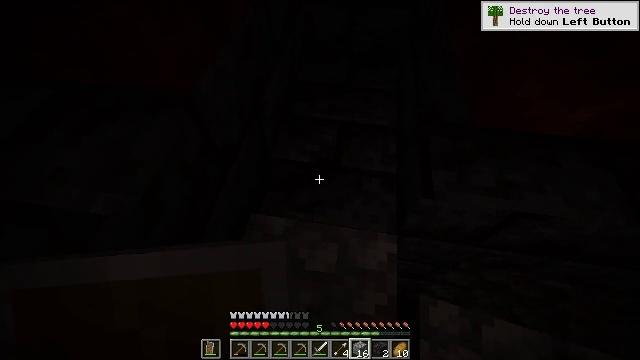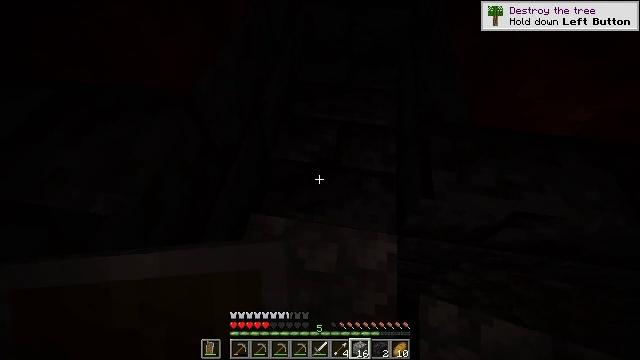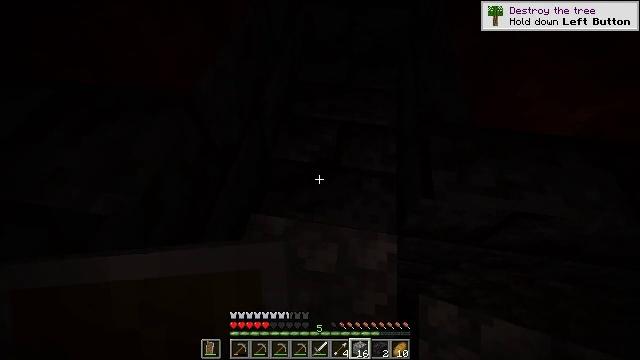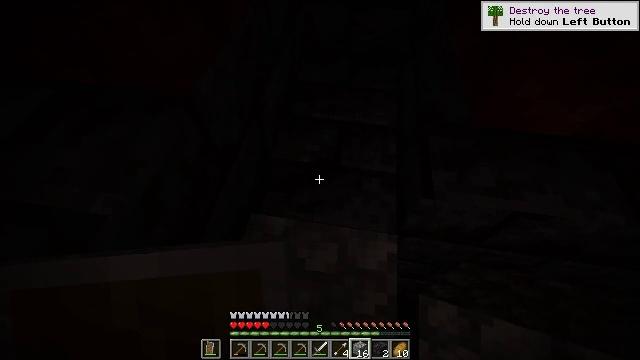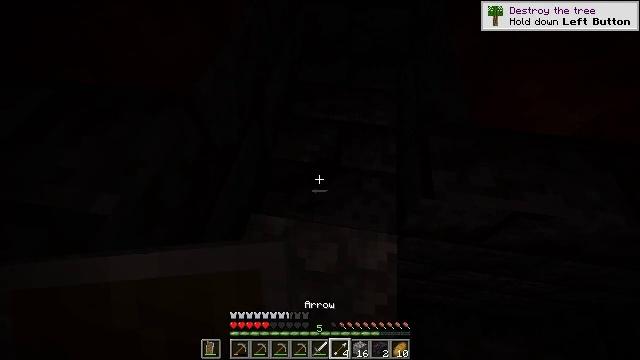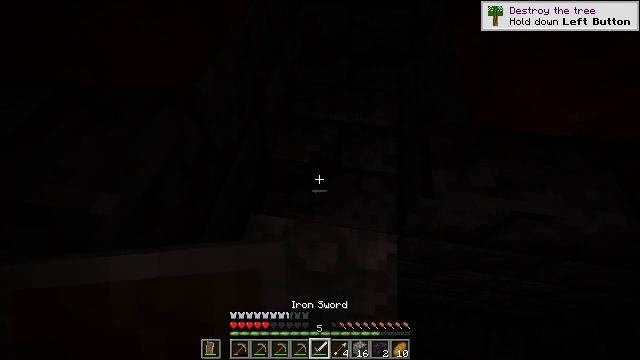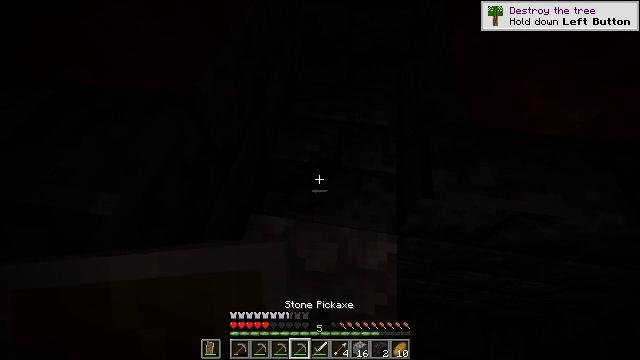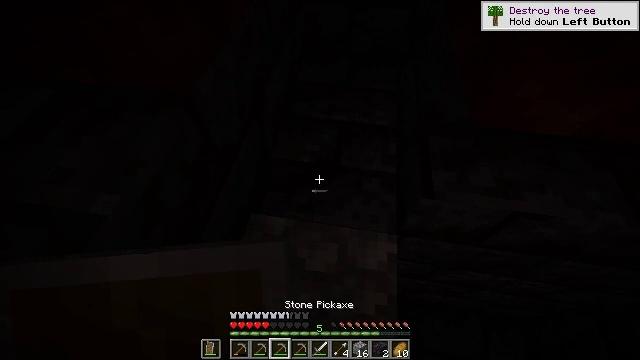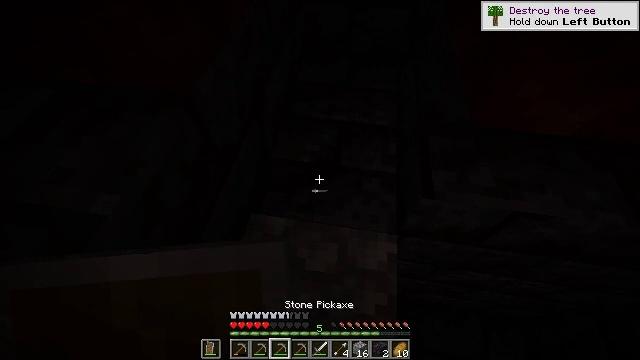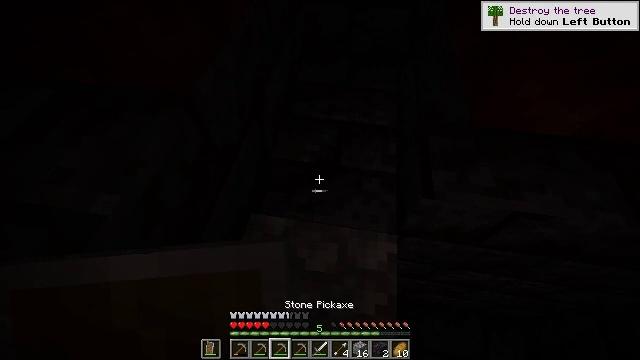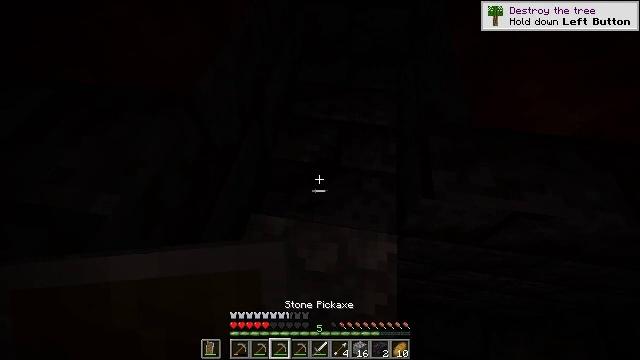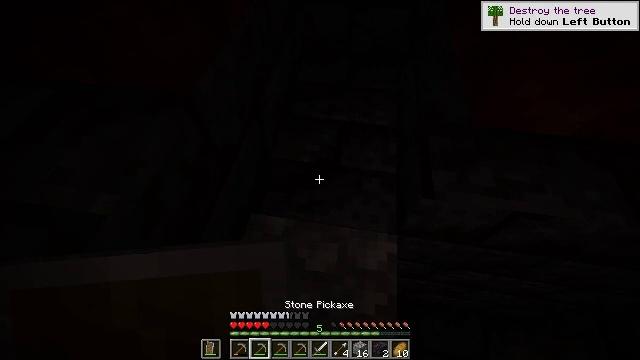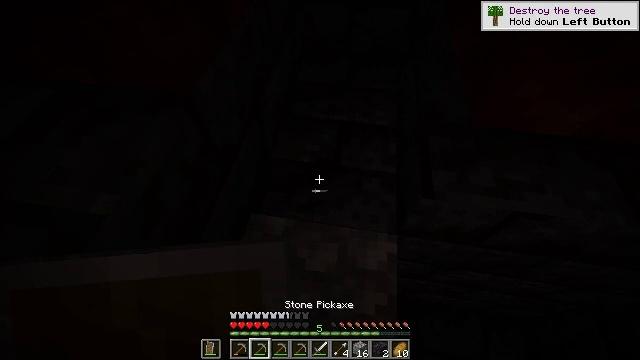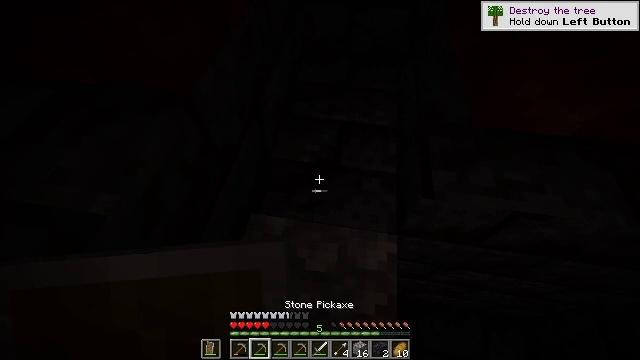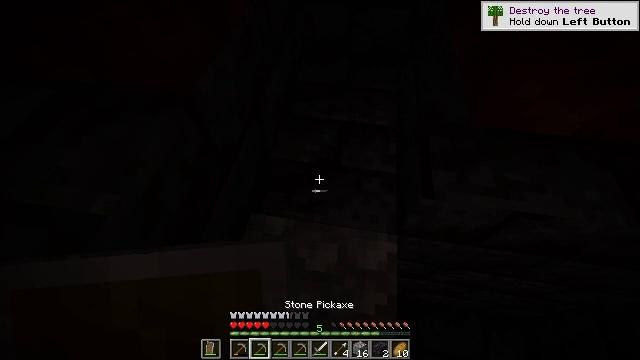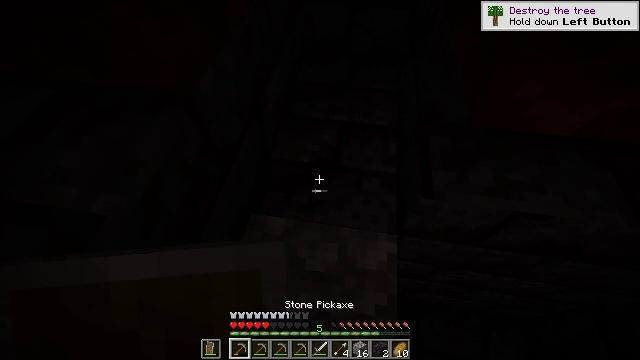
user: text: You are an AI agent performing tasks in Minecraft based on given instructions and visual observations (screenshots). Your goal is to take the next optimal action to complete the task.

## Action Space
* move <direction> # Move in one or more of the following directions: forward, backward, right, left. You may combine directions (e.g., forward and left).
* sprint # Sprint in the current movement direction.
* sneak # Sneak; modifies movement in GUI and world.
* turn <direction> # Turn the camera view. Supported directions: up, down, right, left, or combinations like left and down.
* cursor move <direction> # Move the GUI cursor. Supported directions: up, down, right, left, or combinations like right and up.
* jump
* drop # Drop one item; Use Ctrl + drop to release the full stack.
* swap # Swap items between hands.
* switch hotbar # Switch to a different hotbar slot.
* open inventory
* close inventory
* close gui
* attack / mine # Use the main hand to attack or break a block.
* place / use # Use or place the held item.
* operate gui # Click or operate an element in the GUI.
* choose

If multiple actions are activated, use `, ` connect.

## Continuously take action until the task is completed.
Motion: motion action
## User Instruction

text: Break the polished blackstone bricks for materials.
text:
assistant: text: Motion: no_op
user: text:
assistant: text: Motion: no_op
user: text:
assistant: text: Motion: no_op
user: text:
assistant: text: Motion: no_op
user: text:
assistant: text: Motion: no_op
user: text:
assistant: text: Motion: no_op
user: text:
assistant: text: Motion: no_op
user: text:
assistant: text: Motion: no_op
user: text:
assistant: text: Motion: no_op
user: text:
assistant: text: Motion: no_op
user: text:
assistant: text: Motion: no_op
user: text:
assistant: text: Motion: no_op
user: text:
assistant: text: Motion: no_op
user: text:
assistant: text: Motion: no_op
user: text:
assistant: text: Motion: no_op
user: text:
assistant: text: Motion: no_op
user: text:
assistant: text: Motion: no_op
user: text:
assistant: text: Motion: no_op
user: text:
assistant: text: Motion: no_op
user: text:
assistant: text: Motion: no_op
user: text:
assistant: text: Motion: no_op
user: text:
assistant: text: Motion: no_op
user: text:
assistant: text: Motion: no_op
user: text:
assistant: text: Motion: attack / mine
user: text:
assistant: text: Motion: attack / mine
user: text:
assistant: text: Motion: attack / mine
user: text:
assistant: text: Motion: attack / mine
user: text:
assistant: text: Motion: attack / mine
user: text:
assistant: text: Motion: attack / mine
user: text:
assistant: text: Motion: attack / mine